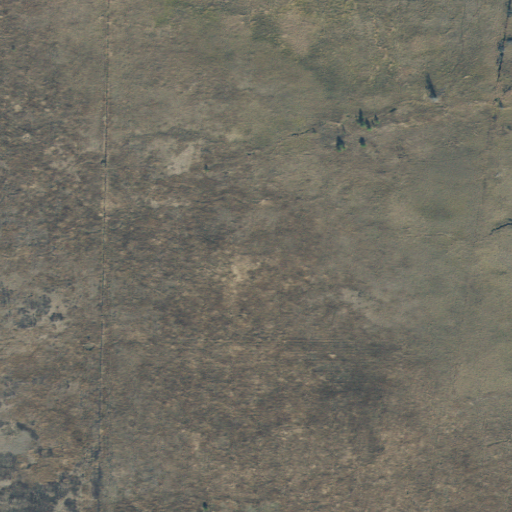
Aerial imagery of plain(s) in Idaho named Bismark Meadows containing only herbaceous wetlands